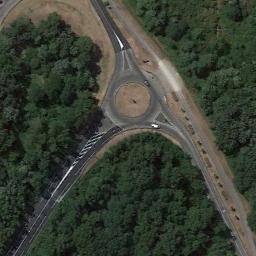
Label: roundabout